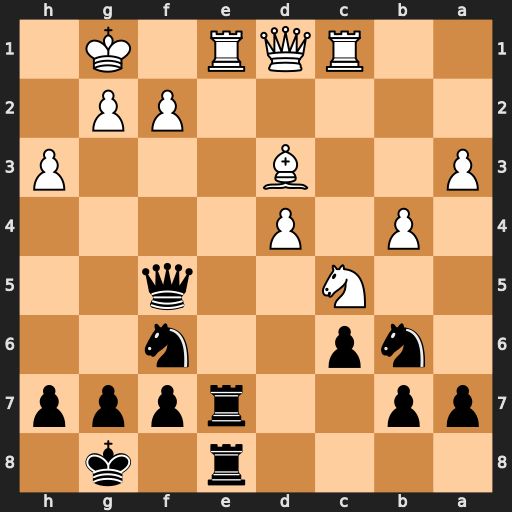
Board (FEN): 4r1k1/pp2rppp/1np2n2/2N2q2/1P1P4/P2B3P/5PP1/2RQR1K1
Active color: b
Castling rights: -
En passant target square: -
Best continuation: Rxe1+ Qxe1 Rxe1+